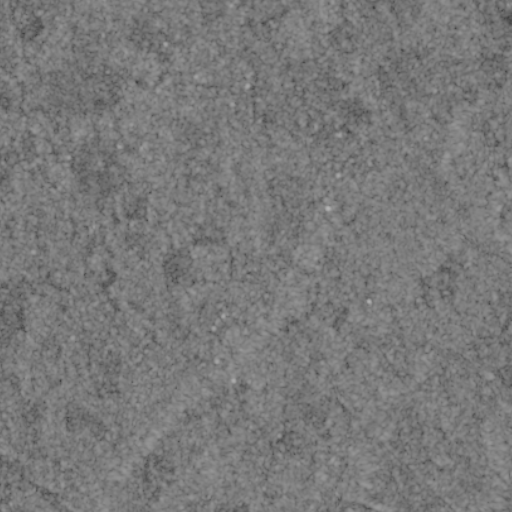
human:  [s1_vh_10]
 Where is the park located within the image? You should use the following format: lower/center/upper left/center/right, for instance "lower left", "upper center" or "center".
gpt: The park is located in the upper center of the image.
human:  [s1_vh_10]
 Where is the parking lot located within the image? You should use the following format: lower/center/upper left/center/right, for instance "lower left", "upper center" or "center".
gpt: The parking lot is located in the upper center of the image.
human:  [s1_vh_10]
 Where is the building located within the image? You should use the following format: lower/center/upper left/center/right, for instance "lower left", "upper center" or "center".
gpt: The building is located in the upper center of the image.
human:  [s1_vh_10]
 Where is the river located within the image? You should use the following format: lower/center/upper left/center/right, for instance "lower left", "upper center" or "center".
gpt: The river is located in the lower of the image.
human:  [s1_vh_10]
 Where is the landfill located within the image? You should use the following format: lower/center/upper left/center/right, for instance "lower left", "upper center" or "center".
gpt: There is no landfill in the image.

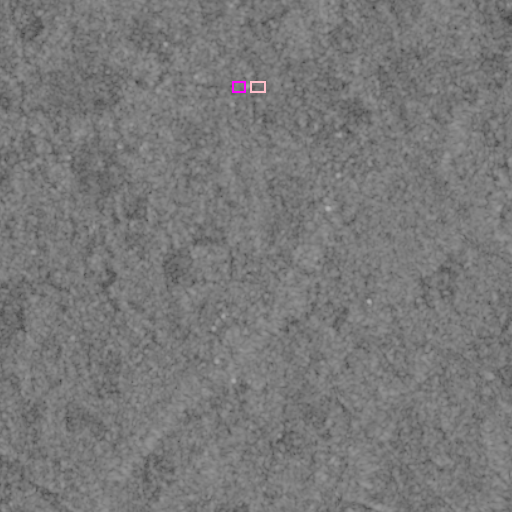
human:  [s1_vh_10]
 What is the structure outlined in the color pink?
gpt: The structure outlined in pink is a parking lot.
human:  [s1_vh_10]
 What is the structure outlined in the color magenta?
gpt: The structure outlined in magenta is a building.
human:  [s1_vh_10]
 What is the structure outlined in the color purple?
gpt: There is no purple outline.